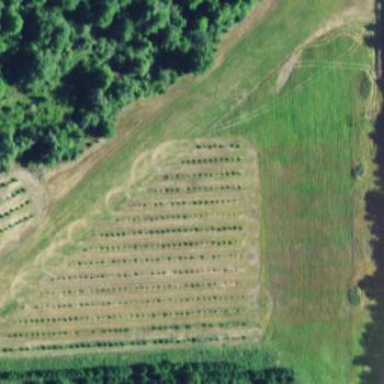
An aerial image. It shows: Orchard filled with hazel plants.